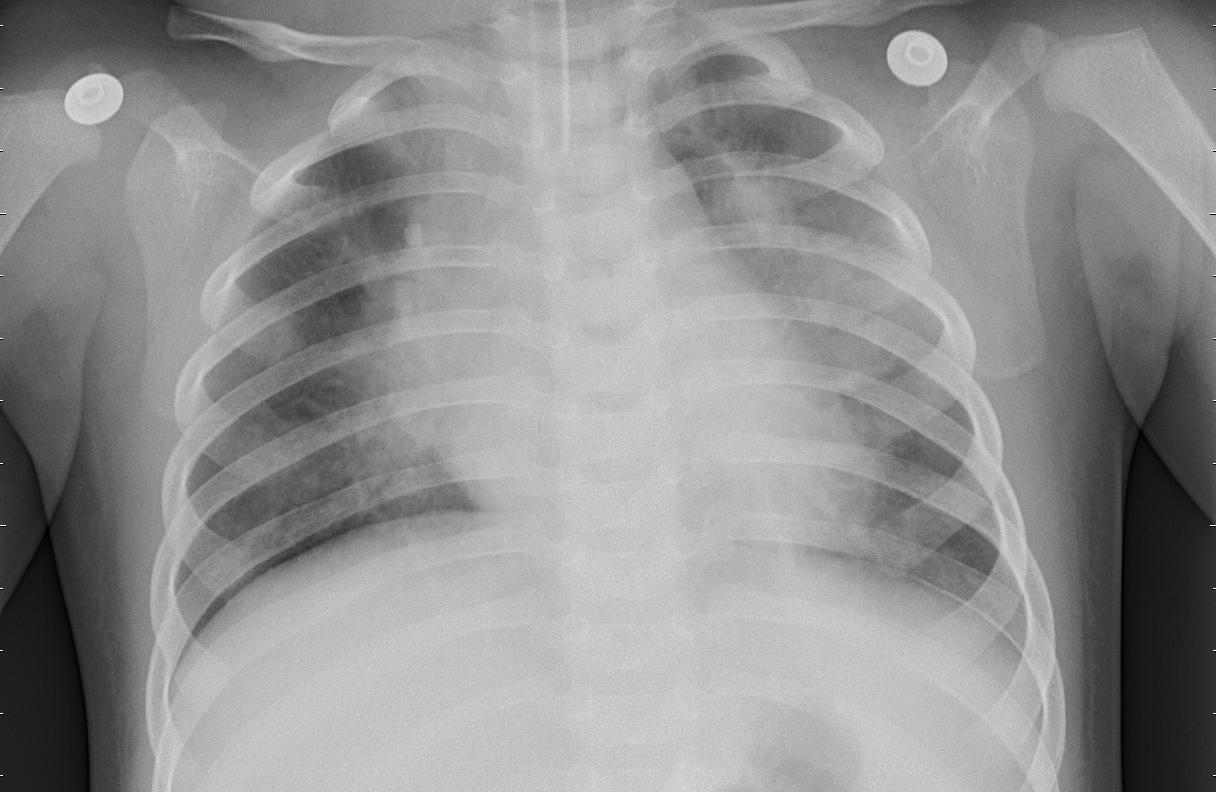
Diagnosis: PNEUMONIA